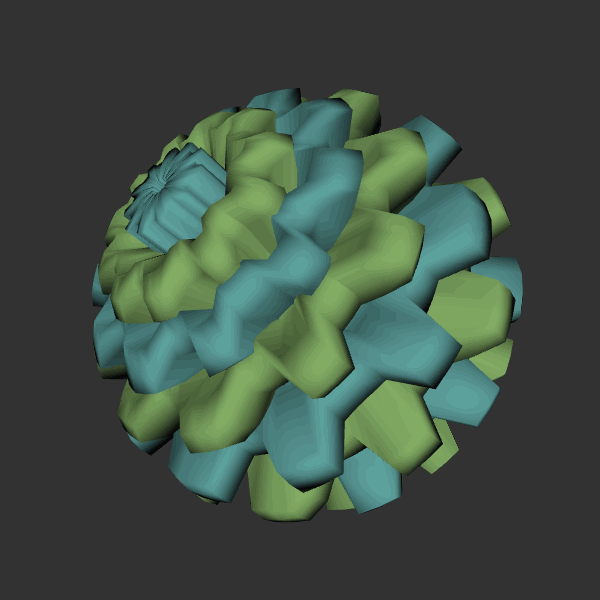
Background: dark